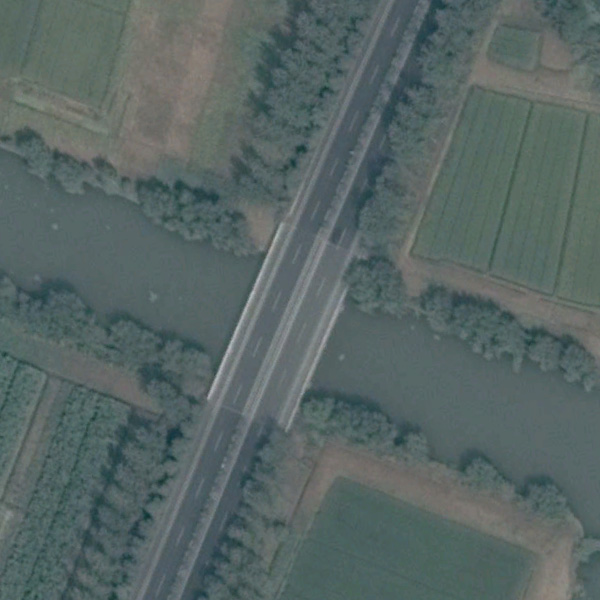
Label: Bridge